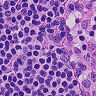
Metastatic tissue present: no